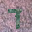
Label: 7